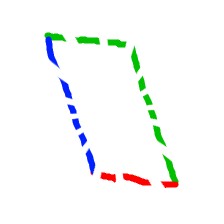
Shape: parallelogram